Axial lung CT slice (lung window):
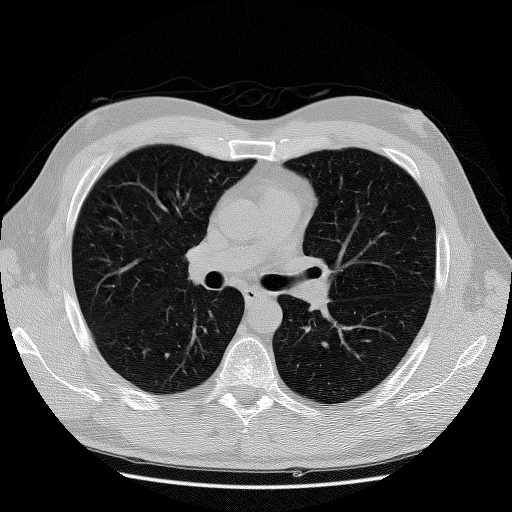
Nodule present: no